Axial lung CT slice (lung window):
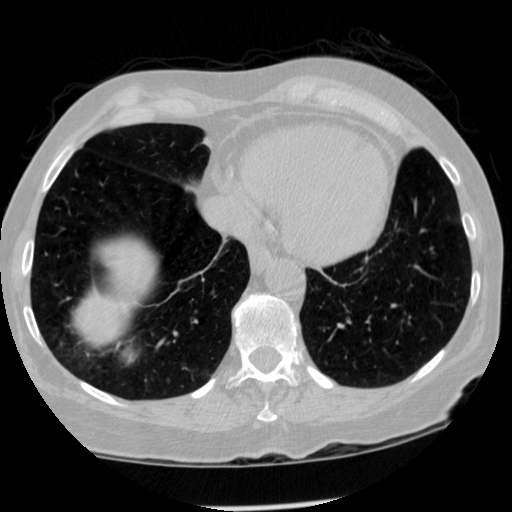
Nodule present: no